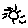
Label: sun